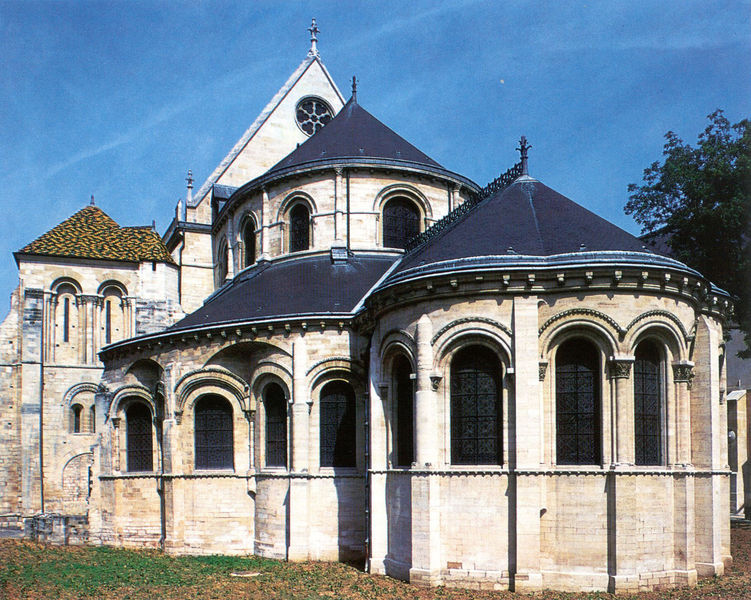
Titel: Saint Martin des Champs (Chor)
Standort: Paris
Institution: Saint Martin des Champs
Schlagwörter: baum, blau, himmel, laub, schatten, weiß, wolken, bäume, grün, ocker, bunt, fenster, frankreich, grau, hell, licht, marmor, pfeiler, schwarz, säulen, dach, gebäude, haus, rasen, wiese, beige, architektur, spitze, stein, kirche, sonne, boden, gold, england, renaissance, rund, deutschland, farbig, bogen, fassade, italien, pflaster, süden, dächer, giebel, mauer, ziegel, farbe, platz, pilaster, rundbogen, kuppel, arch, architecture, blue, church, columns, fancy, window, black, green, windows, brown, anbau, foto, fotografie, photographie, bögen, umgang, glaube, glockenturm, kloster, kreuz, türme, rundfenster, dom, kegel, arkaden, kapitelle, kathedrale, photo, fries, sandstein, obergaden, rosette, triforium, sky, stone, tree, mittelalter, apsis, rundbögen, romanik, building, chor, kapelle, ziegeldach, roof, summer, sun, konsolen, grass, light, abtei, korinthisch, shadow, glasiert, cross, osten, clock, schindeln, monument, aufsatz, archivolte, basilika, kleeblatt, day, lisenen, außenansicht, traufe, pultdach, satteldach, romanisch, rundbogenfenster, apsiden, kapellen, bogenfenster, fensterrose, konchen, chorumgang, klötzchenfries, radfenster, kegeldach, eglise, gothic, chorkapelle, crucifix, bete, bleifenster, maßwerkfenster, schieferdach, arkadenbogen, burgund, umgangschor, bum, dachzeigel, photograph, photography, roman, big, orthodox, kaptelle, hildesheim, curch, rose window, stained glass, denke, fensterrad, pentantif, pententif, pfeilervorlagen, romanic style, église romane, masonry, kreikonchen, rosetta, arched, arched windows, vitral, gazebo, round arch, romane, hoffe, piller, place of worship, radiating chapels, rounded arches, roman arch, cylindrical, pretty church, fancy church, fancychurch\, preetychurch, abaye